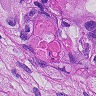
Metastatic tissue present: yes